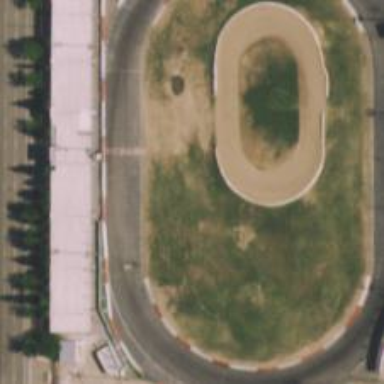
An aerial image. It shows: Motor sport raceway.